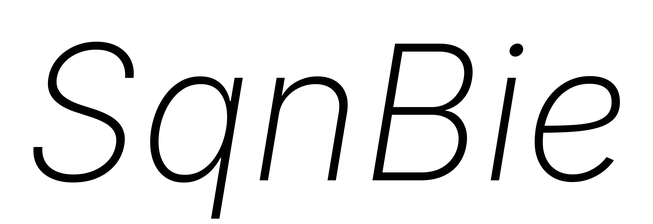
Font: Inter-Italic_ExtraLight_Italic